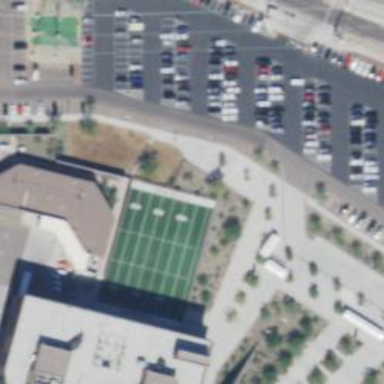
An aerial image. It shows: American football pitch for leisure and sport activities.